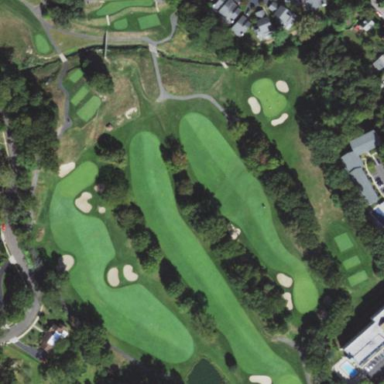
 place for golfing and leisure activities."